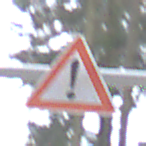
Verkehrszeichen: Gefahrenstelle
Umgebung: Outdoor, Nature
Tageszeit: Midday
Wetter: Overcast
Licht: Natural
Jahreszeit: NotSpecified
Kontrast: LowContrast